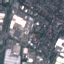
Land use / land cover: Industrial